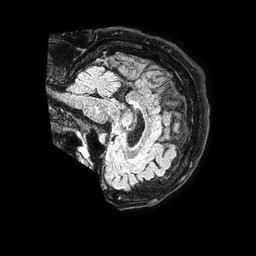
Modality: FLAIR
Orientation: sagittal
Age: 69
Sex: female
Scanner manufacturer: philips
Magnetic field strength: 1.5 T
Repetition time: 4.8 s
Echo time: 0.3 s